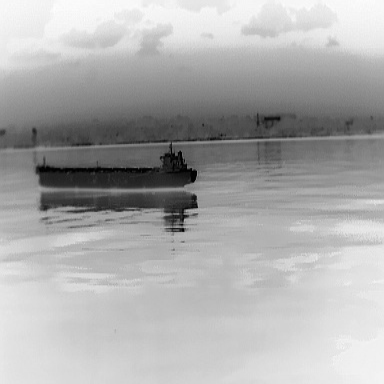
There is a liner in the infrared image.